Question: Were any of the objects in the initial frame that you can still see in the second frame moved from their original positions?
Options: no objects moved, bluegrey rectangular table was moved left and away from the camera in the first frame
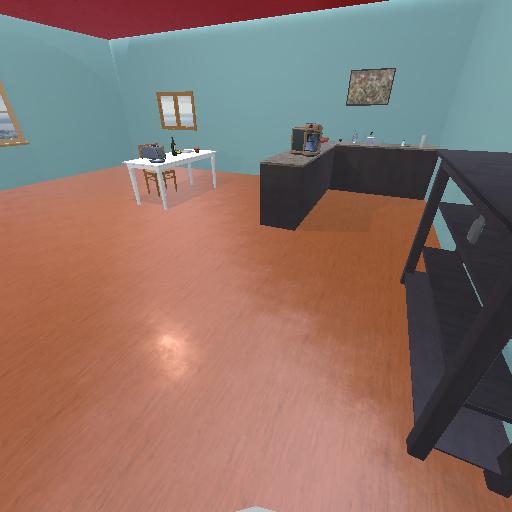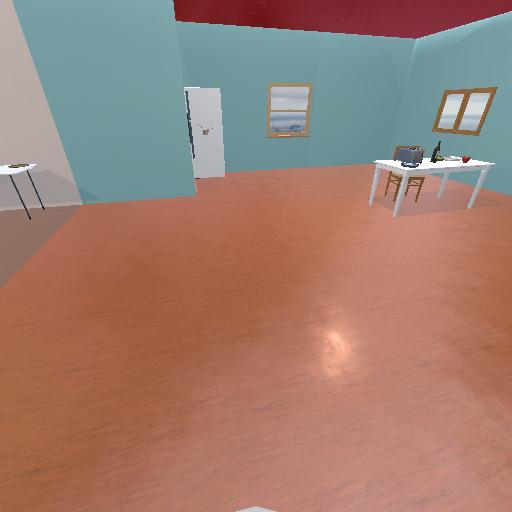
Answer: no objects moved